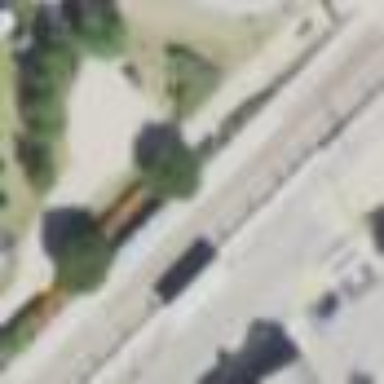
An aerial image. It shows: Light rail platform with shelter for public transport.